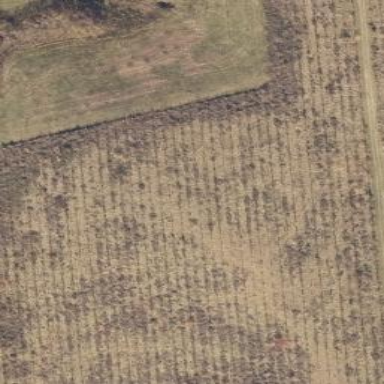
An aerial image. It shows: Orchard with deciduous broadleaved trees.